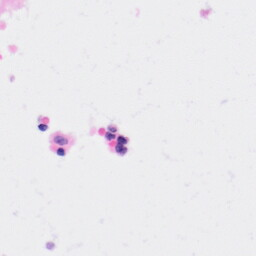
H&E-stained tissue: Kidney